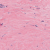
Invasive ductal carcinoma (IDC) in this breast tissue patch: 0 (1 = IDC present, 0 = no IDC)